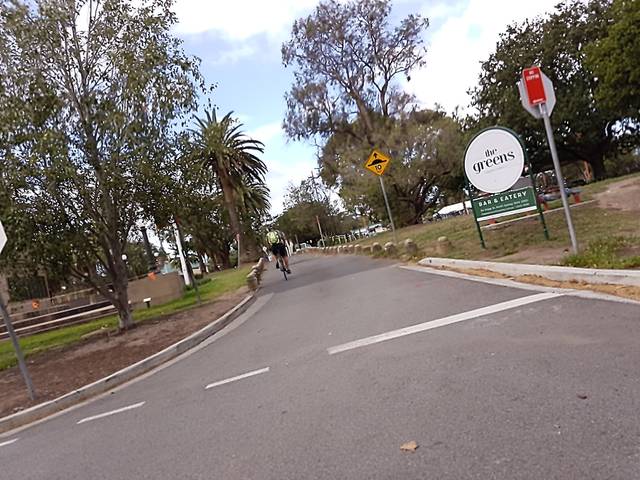
Region: Australia
Coordinates: -33.833, 151.21